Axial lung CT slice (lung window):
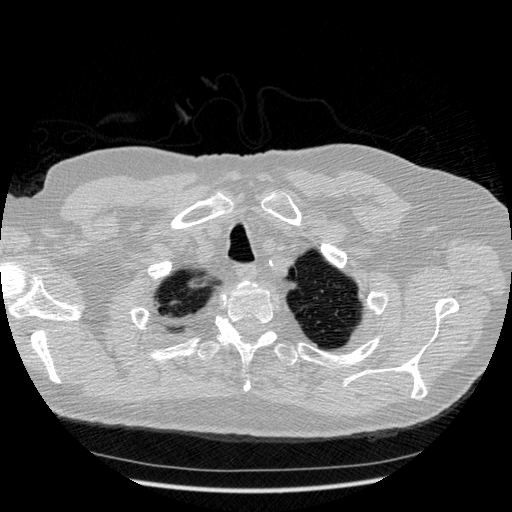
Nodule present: no